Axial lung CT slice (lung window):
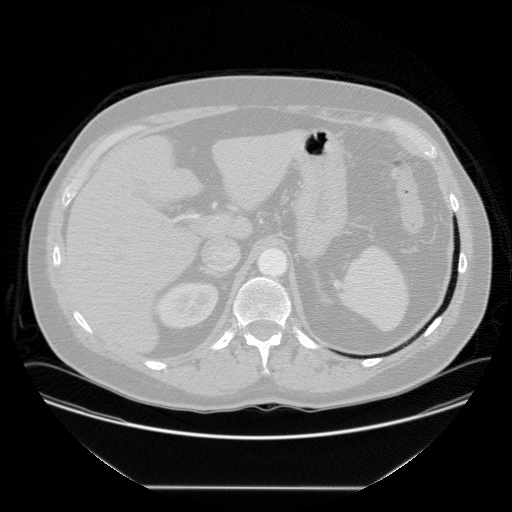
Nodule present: no